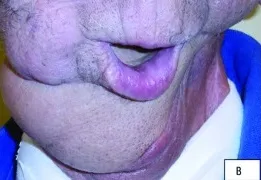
A, b, c: Clinical results 8 months, postoperatively.
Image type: medical_photograph (other_medical_photograph)